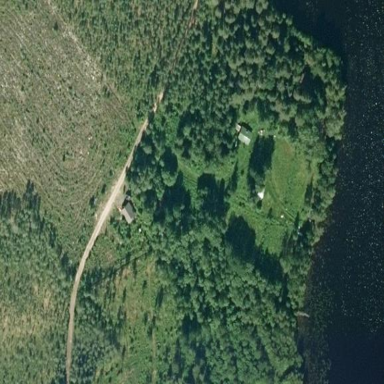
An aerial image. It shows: Forest area.